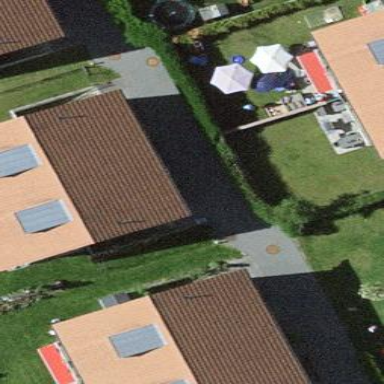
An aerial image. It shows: Terrace building.